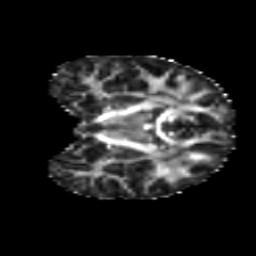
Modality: FA
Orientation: coronal
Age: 11
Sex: female
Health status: ill
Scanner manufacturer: ge
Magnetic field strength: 3 T
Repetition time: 6.752 s
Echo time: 0.079 s